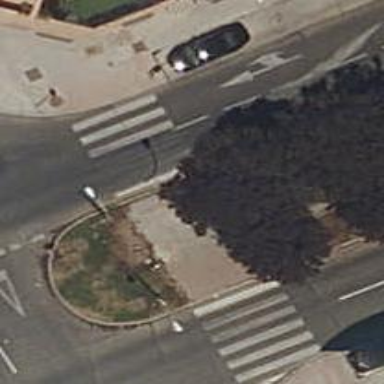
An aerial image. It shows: Zebra crossing on the road.